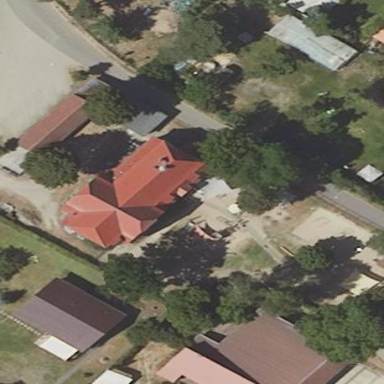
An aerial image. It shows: Kindergarten building.